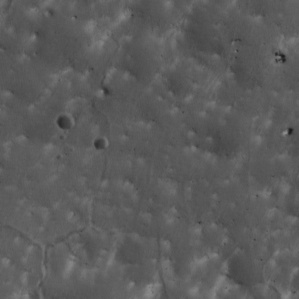
Label: non_frost